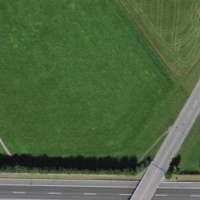
EUNIS habitat code: 57
Species observed at this site:
Milvus milvus
Milvus migrans